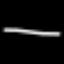
Label: line